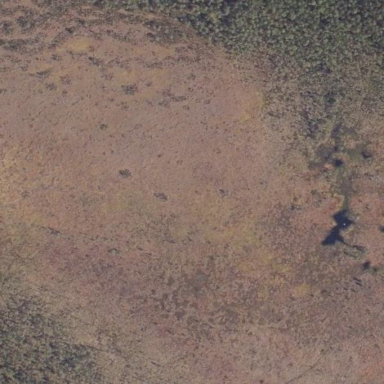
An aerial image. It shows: Bog wetland area.